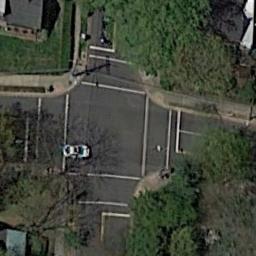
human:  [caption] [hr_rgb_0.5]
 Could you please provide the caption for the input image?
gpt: There are many trees near the intersection .

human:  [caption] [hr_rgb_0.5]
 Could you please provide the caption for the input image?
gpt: An intersection with sparse traffic is between some trees .

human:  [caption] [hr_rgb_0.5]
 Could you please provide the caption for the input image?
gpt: There are white cars at the intersection .

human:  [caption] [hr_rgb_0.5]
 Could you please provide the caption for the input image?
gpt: There are several moving vehicles on the road at the intersection, With many buildings and some trees around the intersection .

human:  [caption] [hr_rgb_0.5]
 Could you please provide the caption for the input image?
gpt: There are many green trees around the intersection .